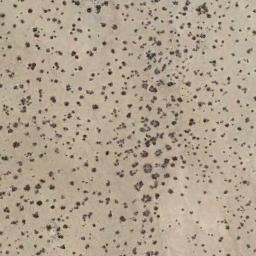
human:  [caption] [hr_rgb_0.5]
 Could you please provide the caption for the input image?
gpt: A lot of dense small chaparrals grow in the desert .

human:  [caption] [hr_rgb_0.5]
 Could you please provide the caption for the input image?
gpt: There are clusters of lush trees in the desert .

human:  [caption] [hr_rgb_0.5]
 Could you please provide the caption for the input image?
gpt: Chaparral is evenly distributed on the sand .

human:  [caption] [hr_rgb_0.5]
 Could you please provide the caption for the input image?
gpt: The chaparral is consist of many bushes on the desert .

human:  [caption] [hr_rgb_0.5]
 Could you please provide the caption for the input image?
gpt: The chaparral is approximately evenly distributed .